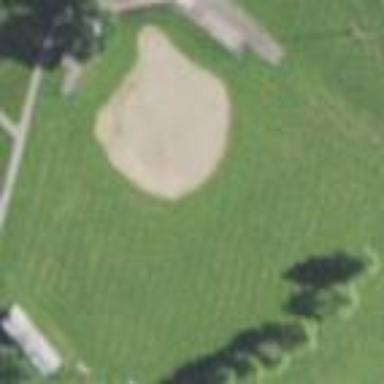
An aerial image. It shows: Baseball pitch for leisure land activities.